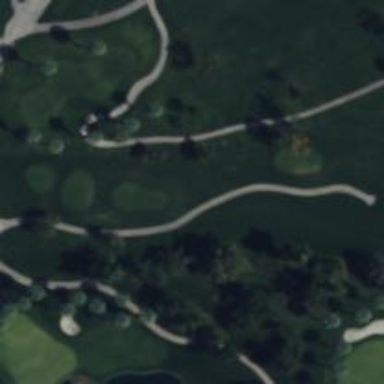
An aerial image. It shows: Service road designated as golf cart path.